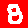
Digit: 8